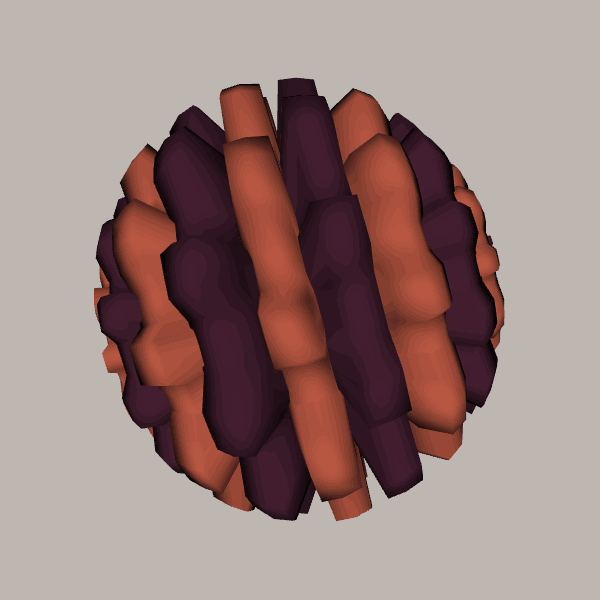
Background: light